Brain MRI, t2w sequence, axial 2D slice.
Patient: age 50, sex F, weight 78 kg, height 1.78 m
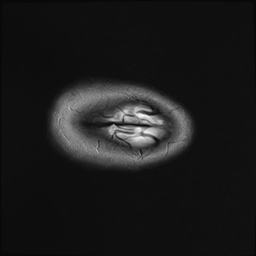